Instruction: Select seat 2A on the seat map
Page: seats
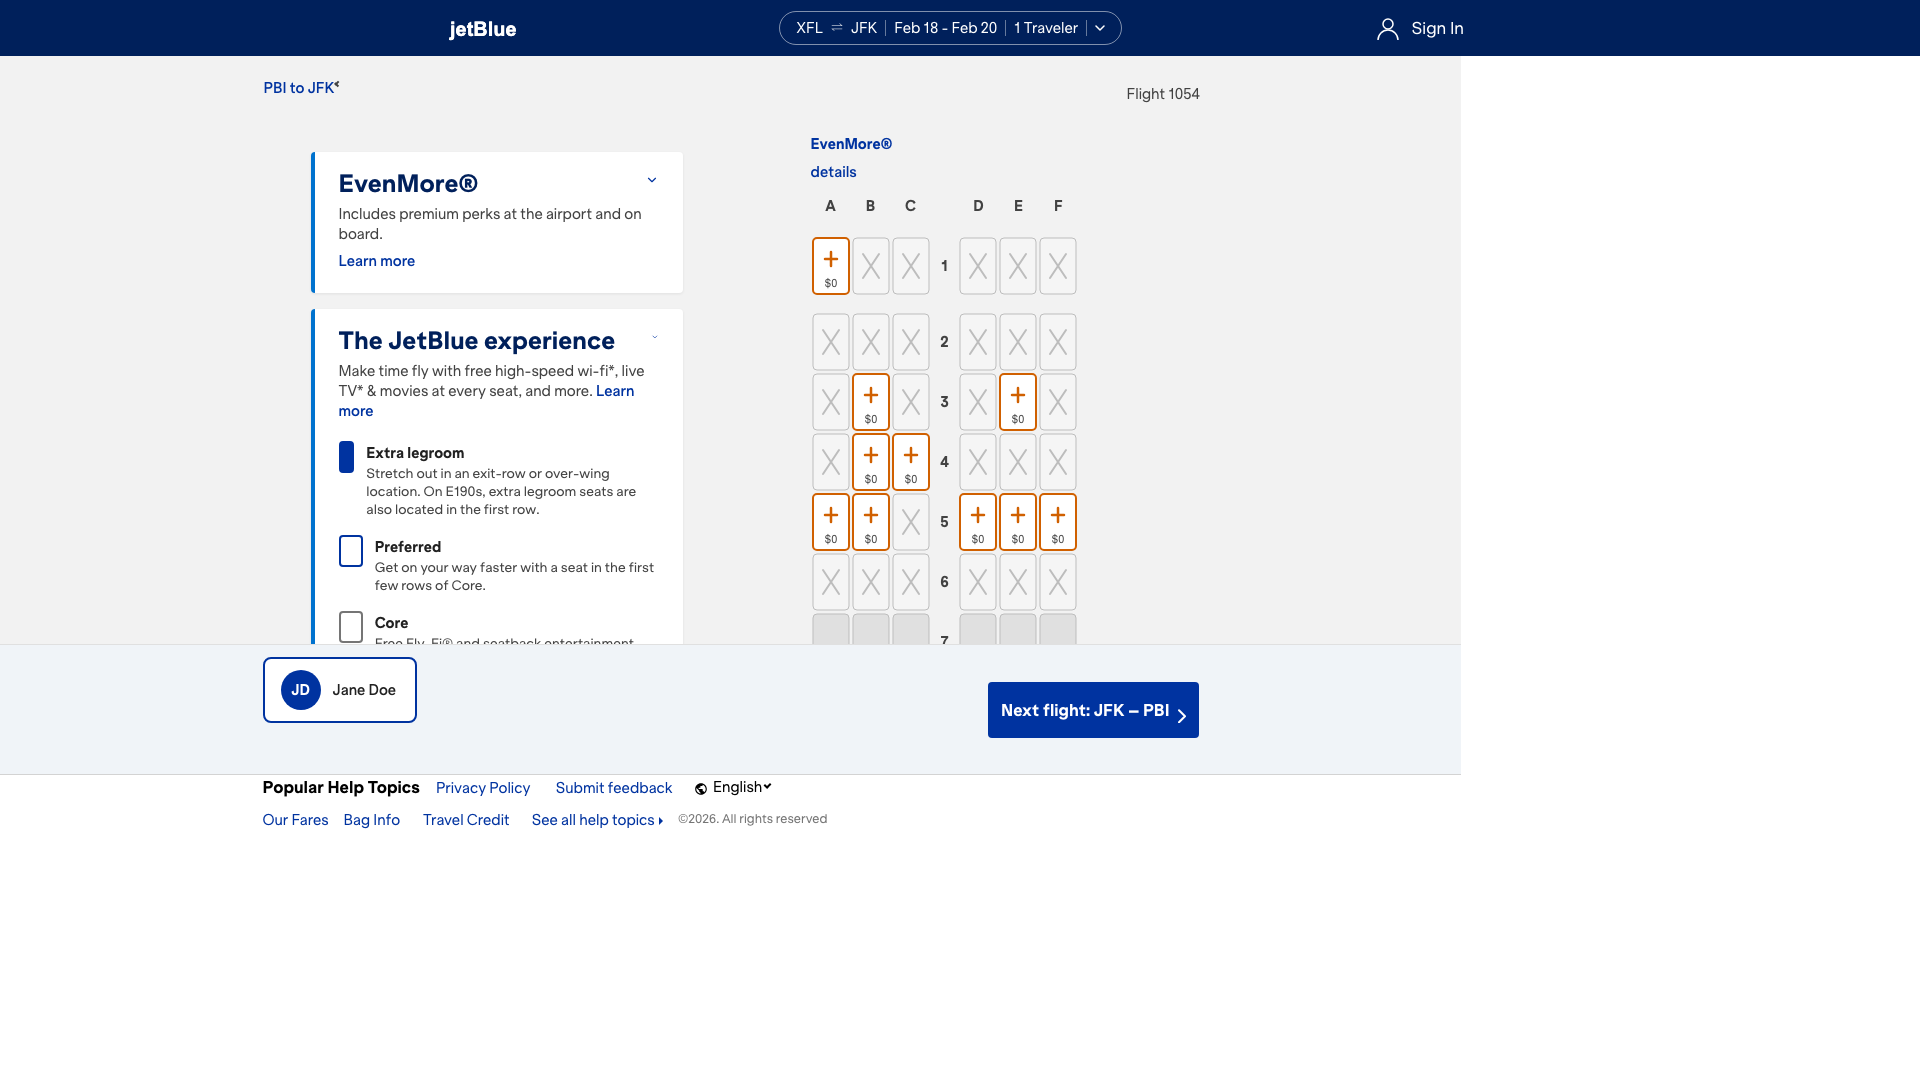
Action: click